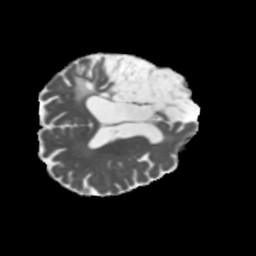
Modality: MD
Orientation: axial
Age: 64
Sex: male
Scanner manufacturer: siemens
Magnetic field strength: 3 T
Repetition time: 5.47 s
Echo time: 0.0854 s